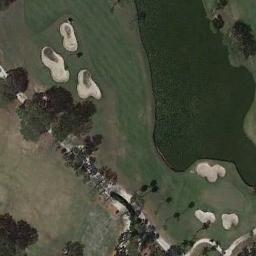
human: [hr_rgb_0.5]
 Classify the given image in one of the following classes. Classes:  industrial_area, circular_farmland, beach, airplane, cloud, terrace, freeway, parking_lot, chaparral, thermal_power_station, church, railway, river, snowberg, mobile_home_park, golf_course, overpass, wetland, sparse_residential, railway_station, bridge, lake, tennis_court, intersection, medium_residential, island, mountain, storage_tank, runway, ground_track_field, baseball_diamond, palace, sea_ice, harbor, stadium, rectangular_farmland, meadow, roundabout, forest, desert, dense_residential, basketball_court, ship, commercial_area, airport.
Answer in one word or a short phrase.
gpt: golf_course